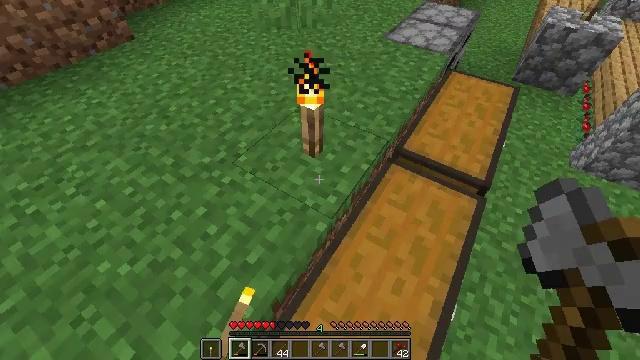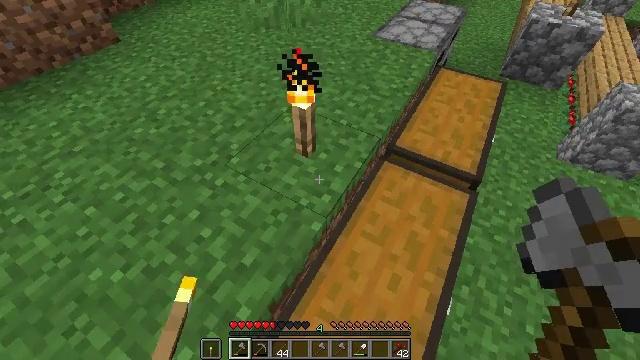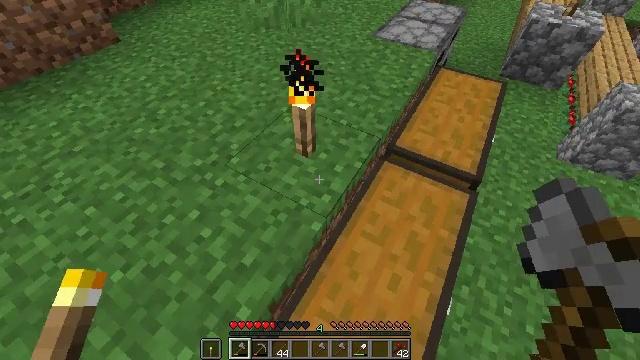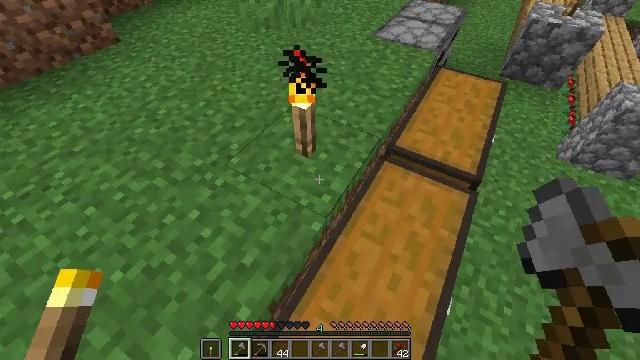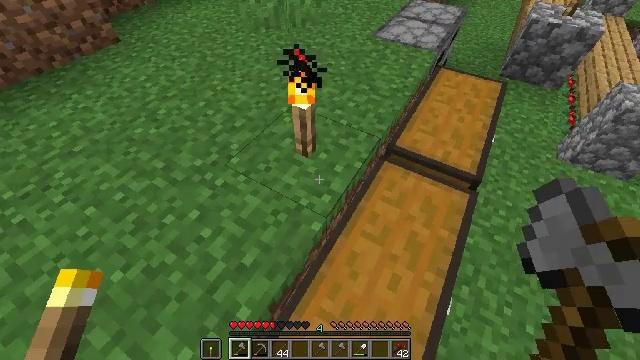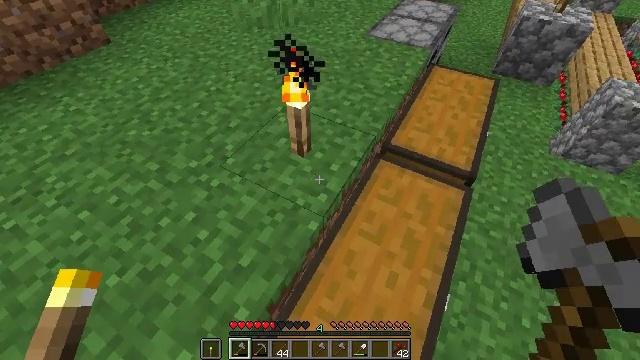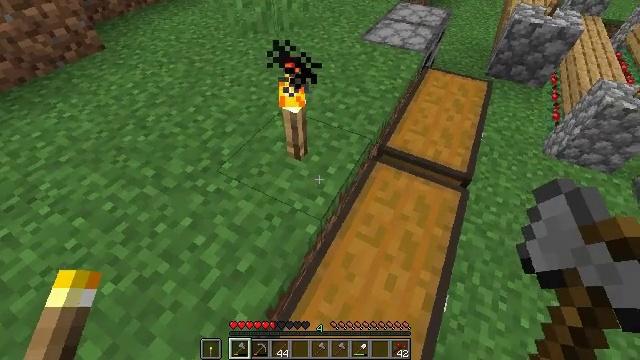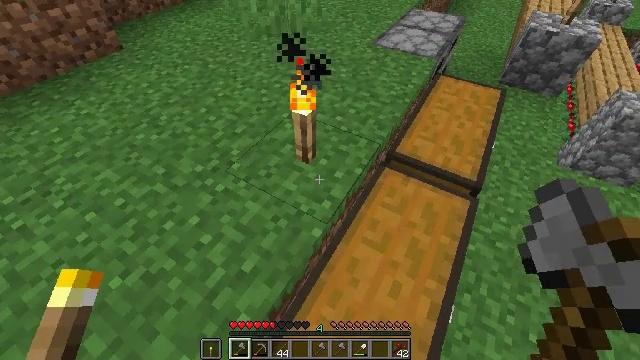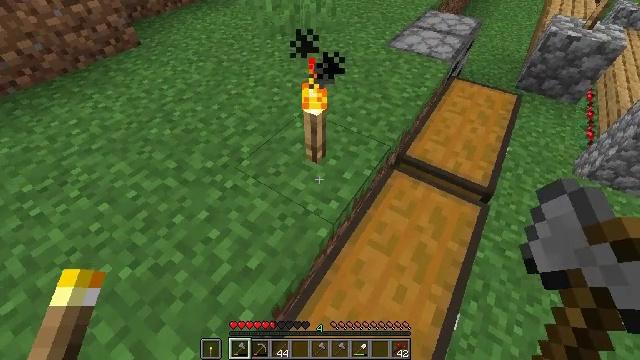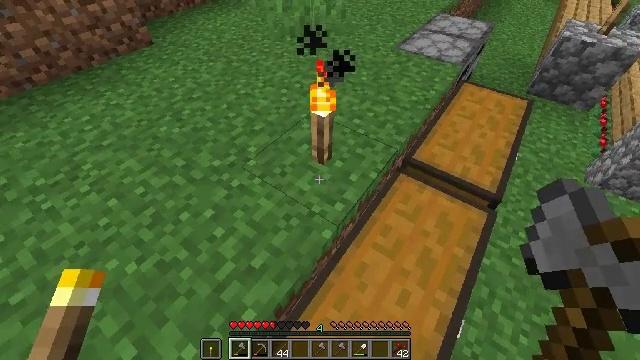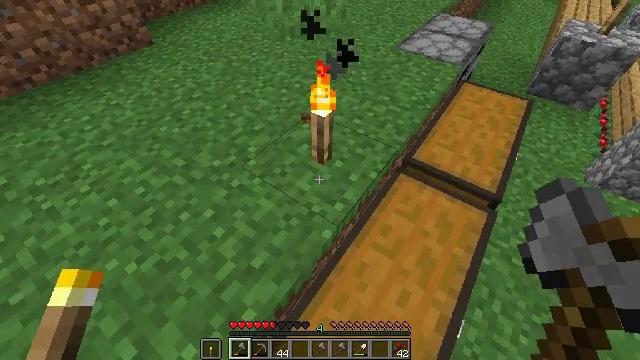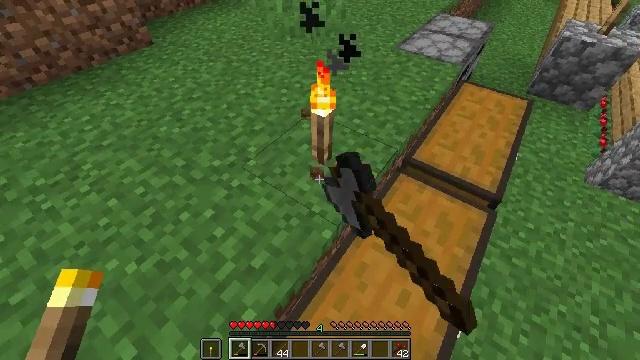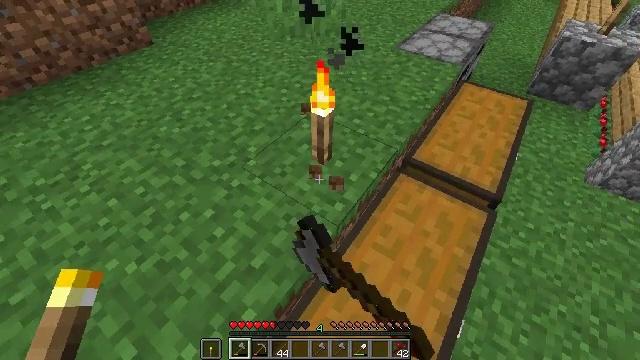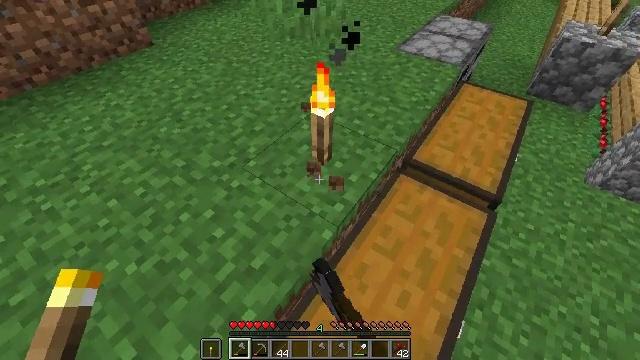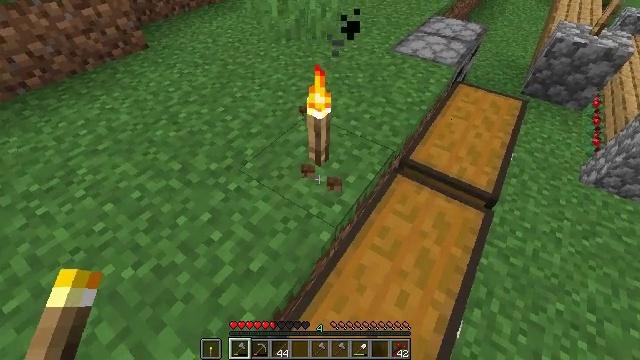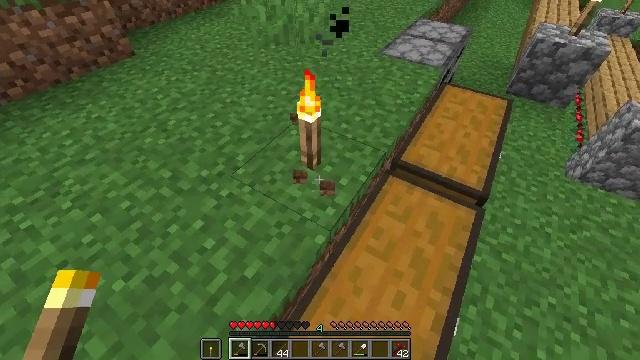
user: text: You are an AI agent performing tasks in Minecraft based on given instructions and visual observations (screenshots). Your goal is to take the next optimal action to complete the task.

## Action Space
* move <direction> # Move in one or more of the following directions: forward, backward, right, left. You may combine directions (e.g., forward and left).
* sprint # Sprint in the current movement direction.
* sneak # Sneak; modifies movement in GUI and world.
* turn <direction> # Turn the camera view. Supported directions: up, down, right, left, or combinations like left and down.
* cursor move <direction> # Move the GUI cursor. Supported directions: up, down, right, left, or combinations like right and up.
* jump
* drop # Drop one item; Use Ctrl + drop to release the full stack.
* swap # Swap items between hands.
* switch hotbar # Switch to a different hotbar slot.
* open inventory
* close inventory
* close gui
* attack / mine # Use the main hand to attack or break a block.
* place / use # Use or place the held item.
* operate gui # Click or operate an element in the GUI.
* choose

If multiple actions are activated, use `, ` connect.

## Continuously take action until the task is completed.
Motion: motion action
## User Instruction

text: Gather the torch from its position.
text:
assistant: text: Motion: turn right
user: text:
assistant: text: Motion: no_op
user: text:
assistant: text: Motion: no_op
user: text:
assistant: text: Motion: no_op
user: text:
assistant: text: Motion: turn right
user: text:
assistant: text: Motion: turn right
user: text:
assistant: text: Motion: turn left
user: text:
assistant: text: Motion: turn left
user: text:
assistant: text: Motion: turn left
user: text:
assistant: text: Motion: attack / mine
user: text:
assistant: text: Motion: attack / mine
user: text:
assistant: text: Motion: attack / mine
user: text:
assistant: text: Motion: no_op
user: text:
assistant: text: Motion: no_op
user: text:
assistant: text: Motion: turn right
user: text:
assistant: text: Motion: turn up
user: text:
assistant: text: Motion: turn left
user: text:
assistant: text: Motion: attack / mine
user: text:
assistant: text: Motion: attack / mine
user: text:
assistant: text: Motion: attack / mine
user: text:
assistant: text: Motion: no_op
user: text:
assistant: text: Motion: no_op
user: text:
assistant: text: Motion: no_op